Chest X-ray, AP view. Patient: 41 years old, sex F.
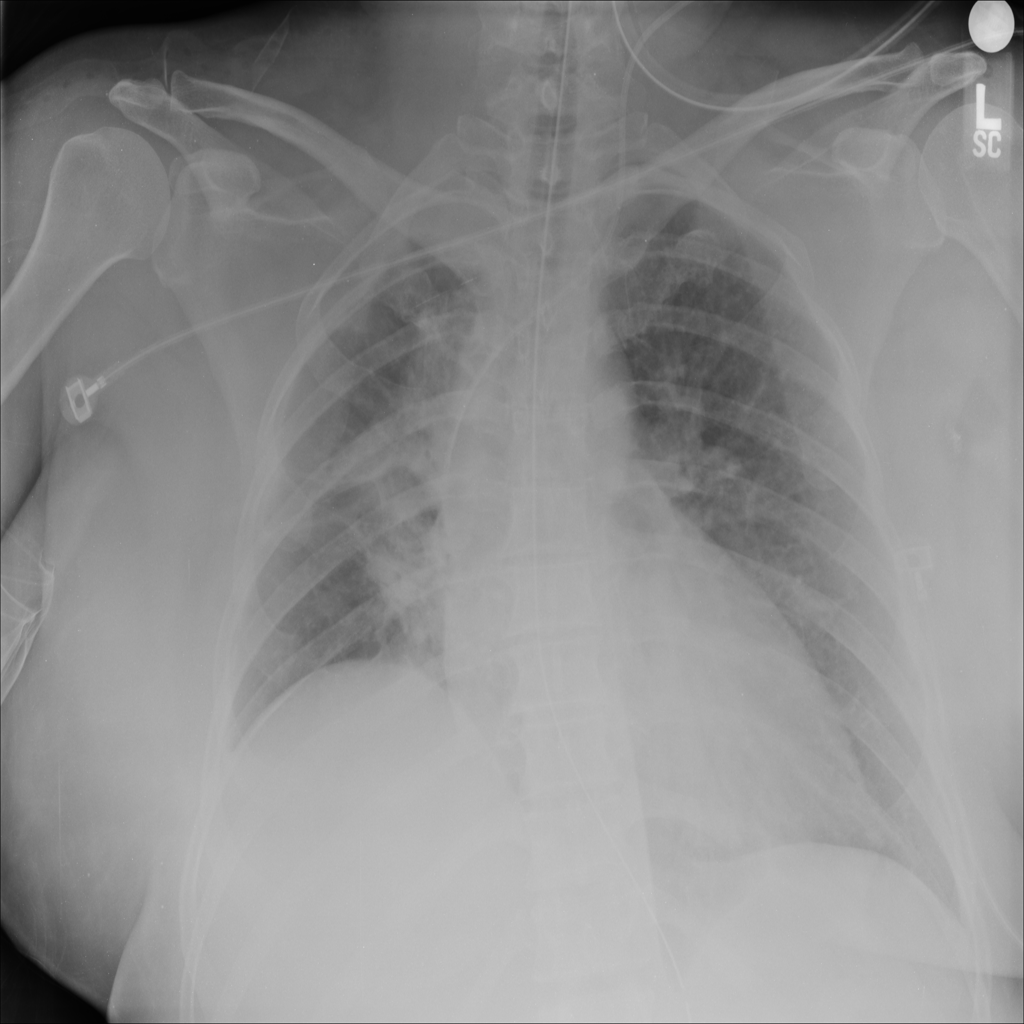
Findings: No Finding